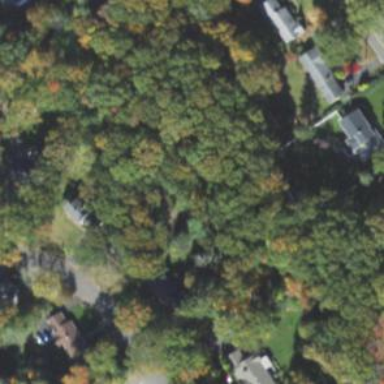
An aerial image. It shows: Mixed woodland with evergreen leaves.